Question: I'm not Able to post Application with Xcode 4.6.2, while uploading it is giving me error. It gets rejected due to what seems like a sdk error:
Error delivering iOS App update.
'''
"This bundle is invalid. New apps and updates submitted to the App store must be built with Xcode 5 and ios 7 SDK."
'''

I'm struggling to figure out what has changed since I am building with the same SDK as I did last weekend.
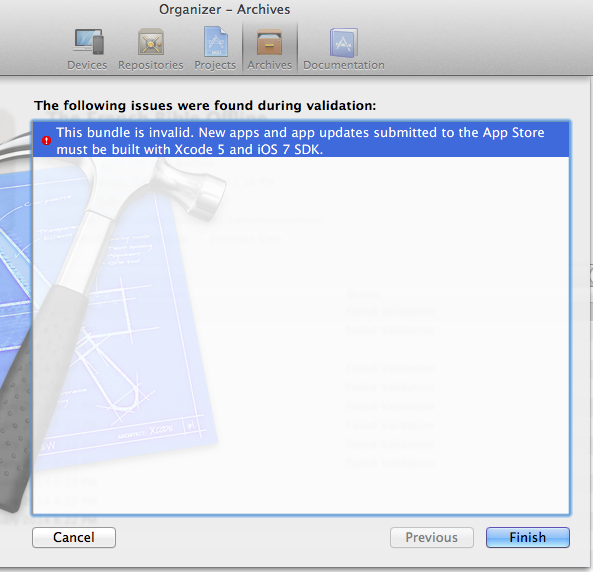
Answer: Starting February 1, 2014, new apps and app updates submitted to the App Store must be built with the latest version of Xcode 5 and must be optimized for iOS 7.